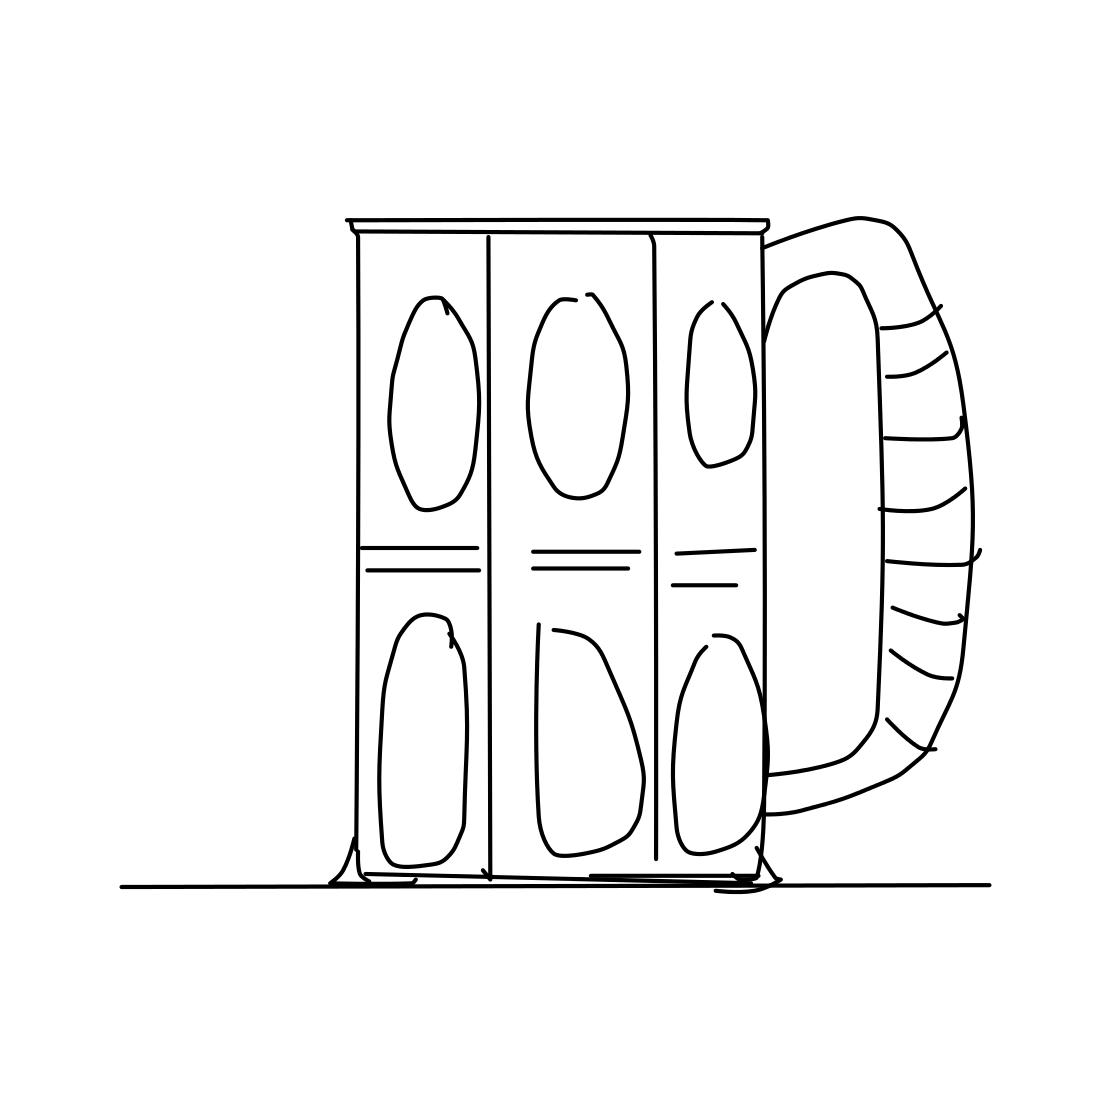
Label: beer-mug